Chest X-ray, PA view. Patient: 43 years old, sex F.
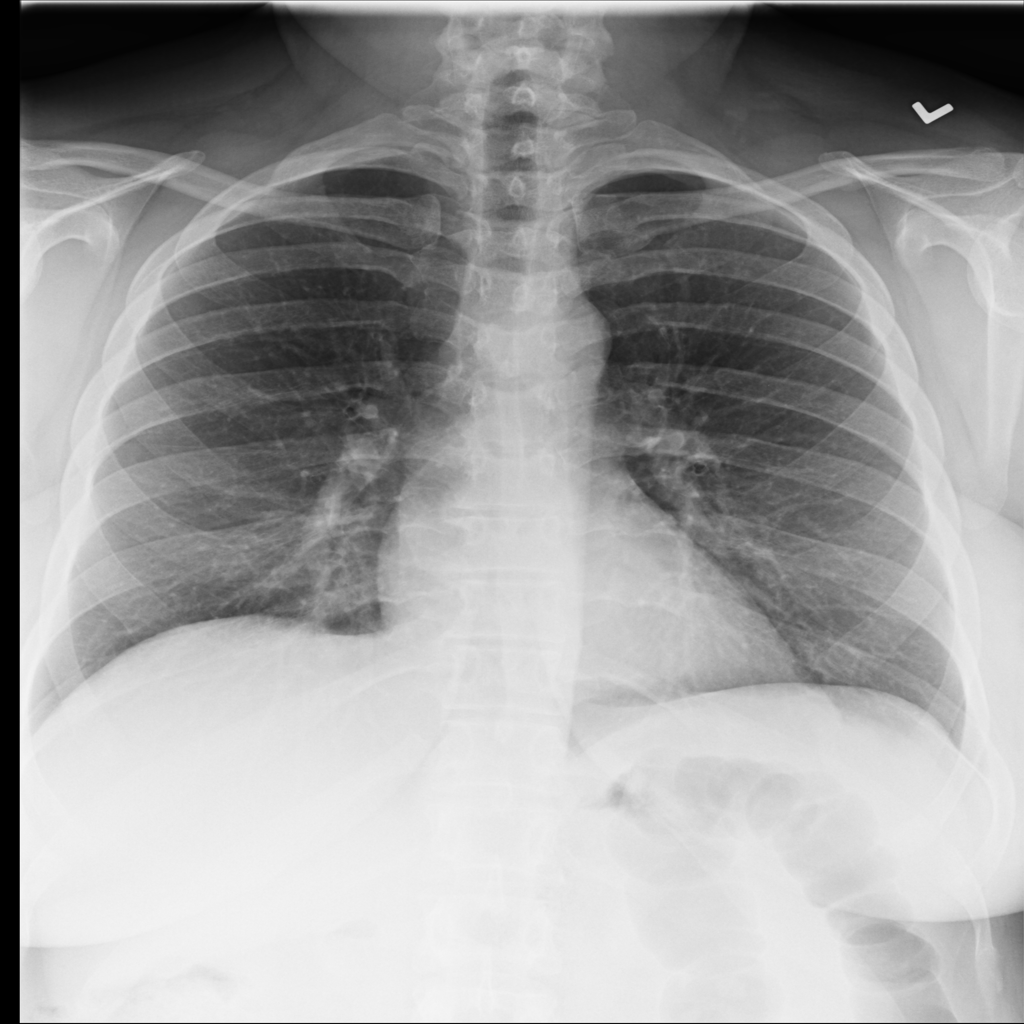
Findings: No Finding